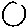
Label: circle